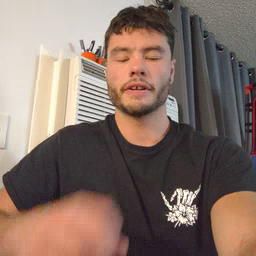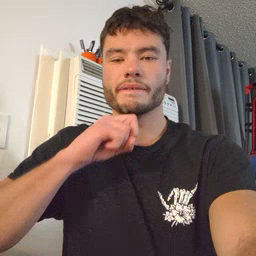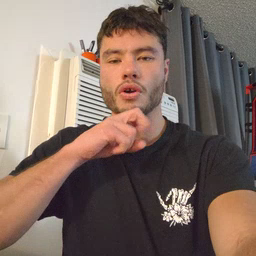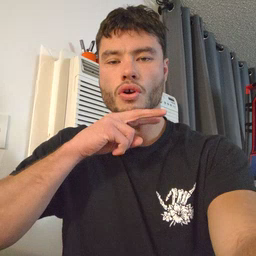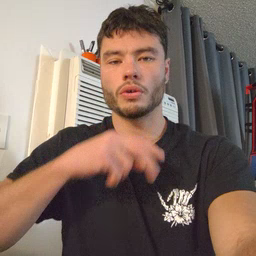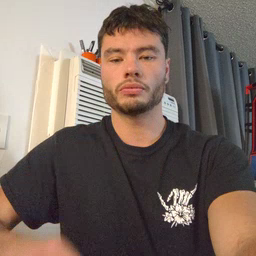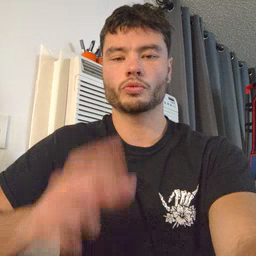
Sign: frog